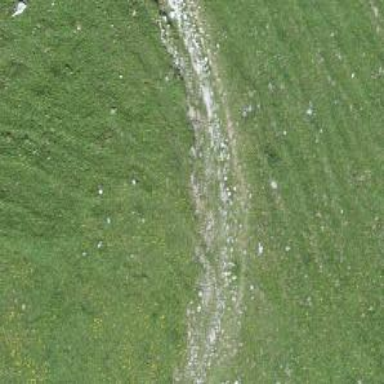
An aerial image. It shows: Path on the ground.